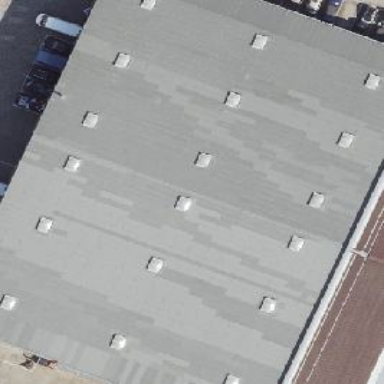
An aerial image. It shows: Commercial building.